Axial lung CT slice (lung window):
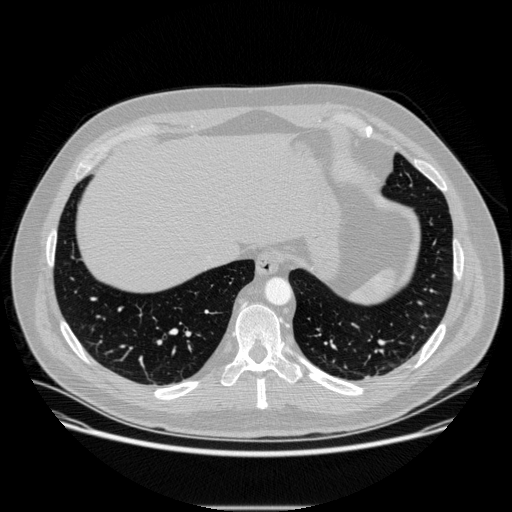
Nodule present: no